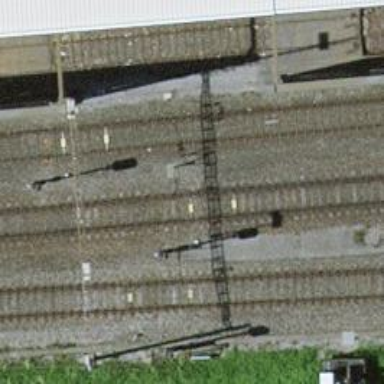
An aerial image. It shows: Railway signal.